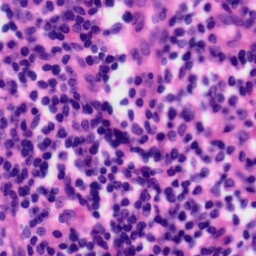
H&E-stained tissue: Tonsil